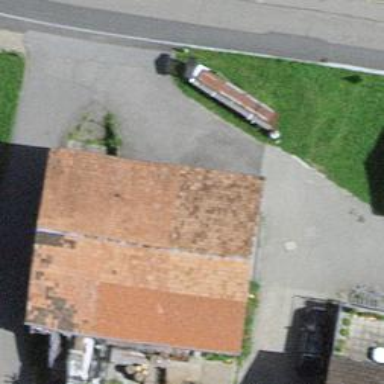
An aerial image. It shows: Farm shop.